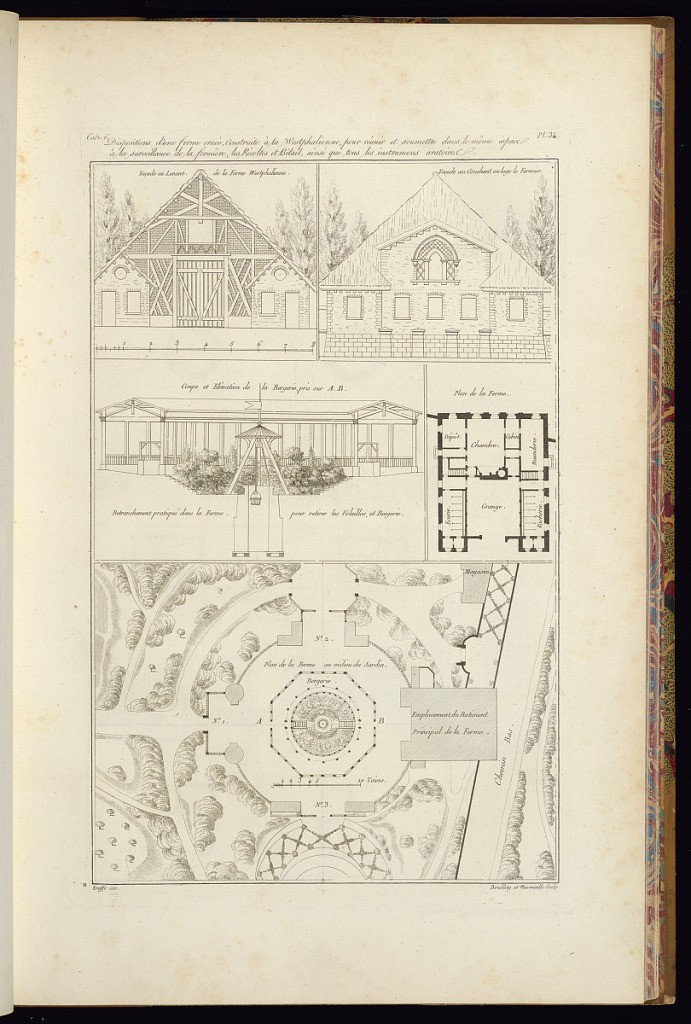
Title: Dispositions d’une ferme ornée, Construite à la Westphalienne pour réunir et soumettre dans le même éspace à la surveillance de la fermière, les Récoltes et Bétail, ainsi que tous les instrumens aratoires
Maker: Jean-Charles Krafft, French, 1764 - 1833
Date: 1812
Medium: Etching and engraving on paper
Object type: Print
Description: An architectural print illustrating an ornamental farm including two exterior elevations, a sectional view, a floor plan, and a general plan of the farm within its garden landscape. The plate is titled, numbered, and signed.